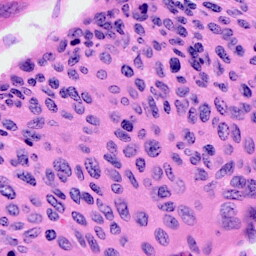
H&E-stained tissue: Cervix